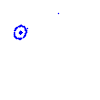
Particle: proton